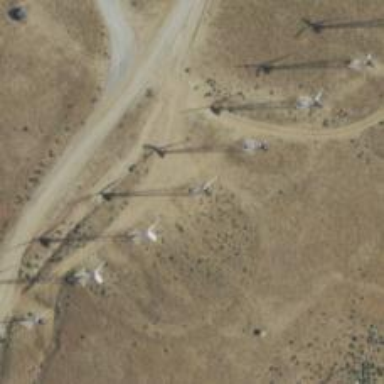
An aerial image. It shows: Wind power generator utilizing wind turbines.